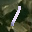
Label: 1